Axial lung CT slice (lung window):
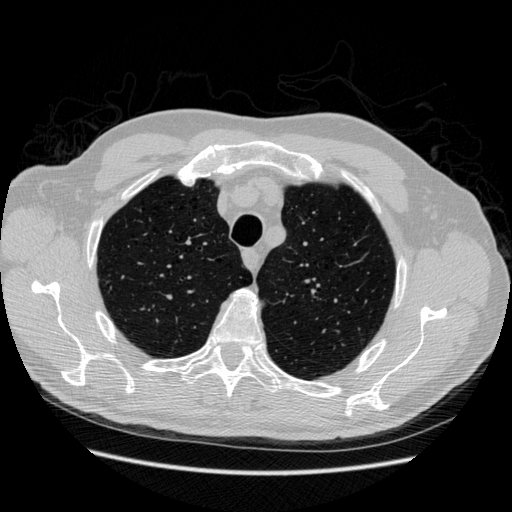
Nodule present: no